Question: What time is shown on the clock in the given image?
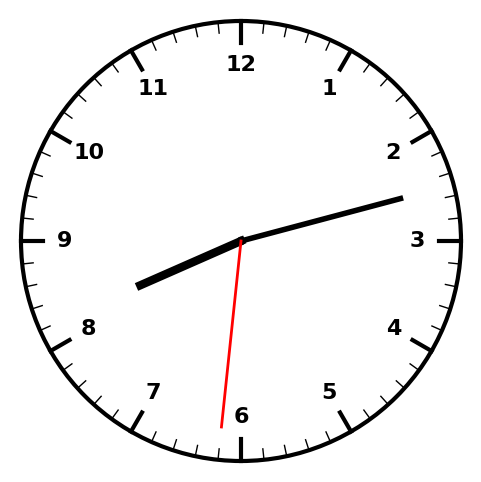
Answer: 08:12:31